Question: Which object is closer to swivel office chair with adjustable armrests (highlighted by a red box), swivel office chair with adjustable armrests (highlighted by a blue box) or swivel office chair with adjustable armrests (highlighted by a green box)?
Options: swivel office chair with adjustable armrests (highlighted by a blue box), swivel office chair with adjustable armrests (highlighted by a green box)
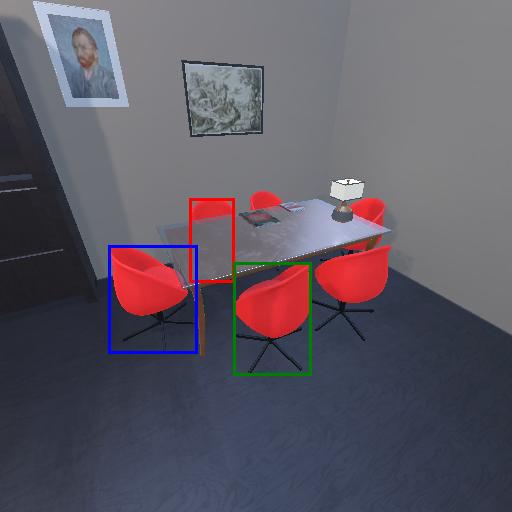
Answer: swivel office chair with adjustable armrests (highlighted by a blue box)